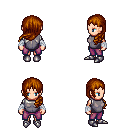
a pixel art fantasy rpg character, female body template, human, light skin, steel chest armor, magenta pants, brunette left-swept hairstyle, white cloth bandages, metal boots, four views (front, back, left, right), 2x2 character sprite sheet, small pixel art, hard edges, no anti-aliasing